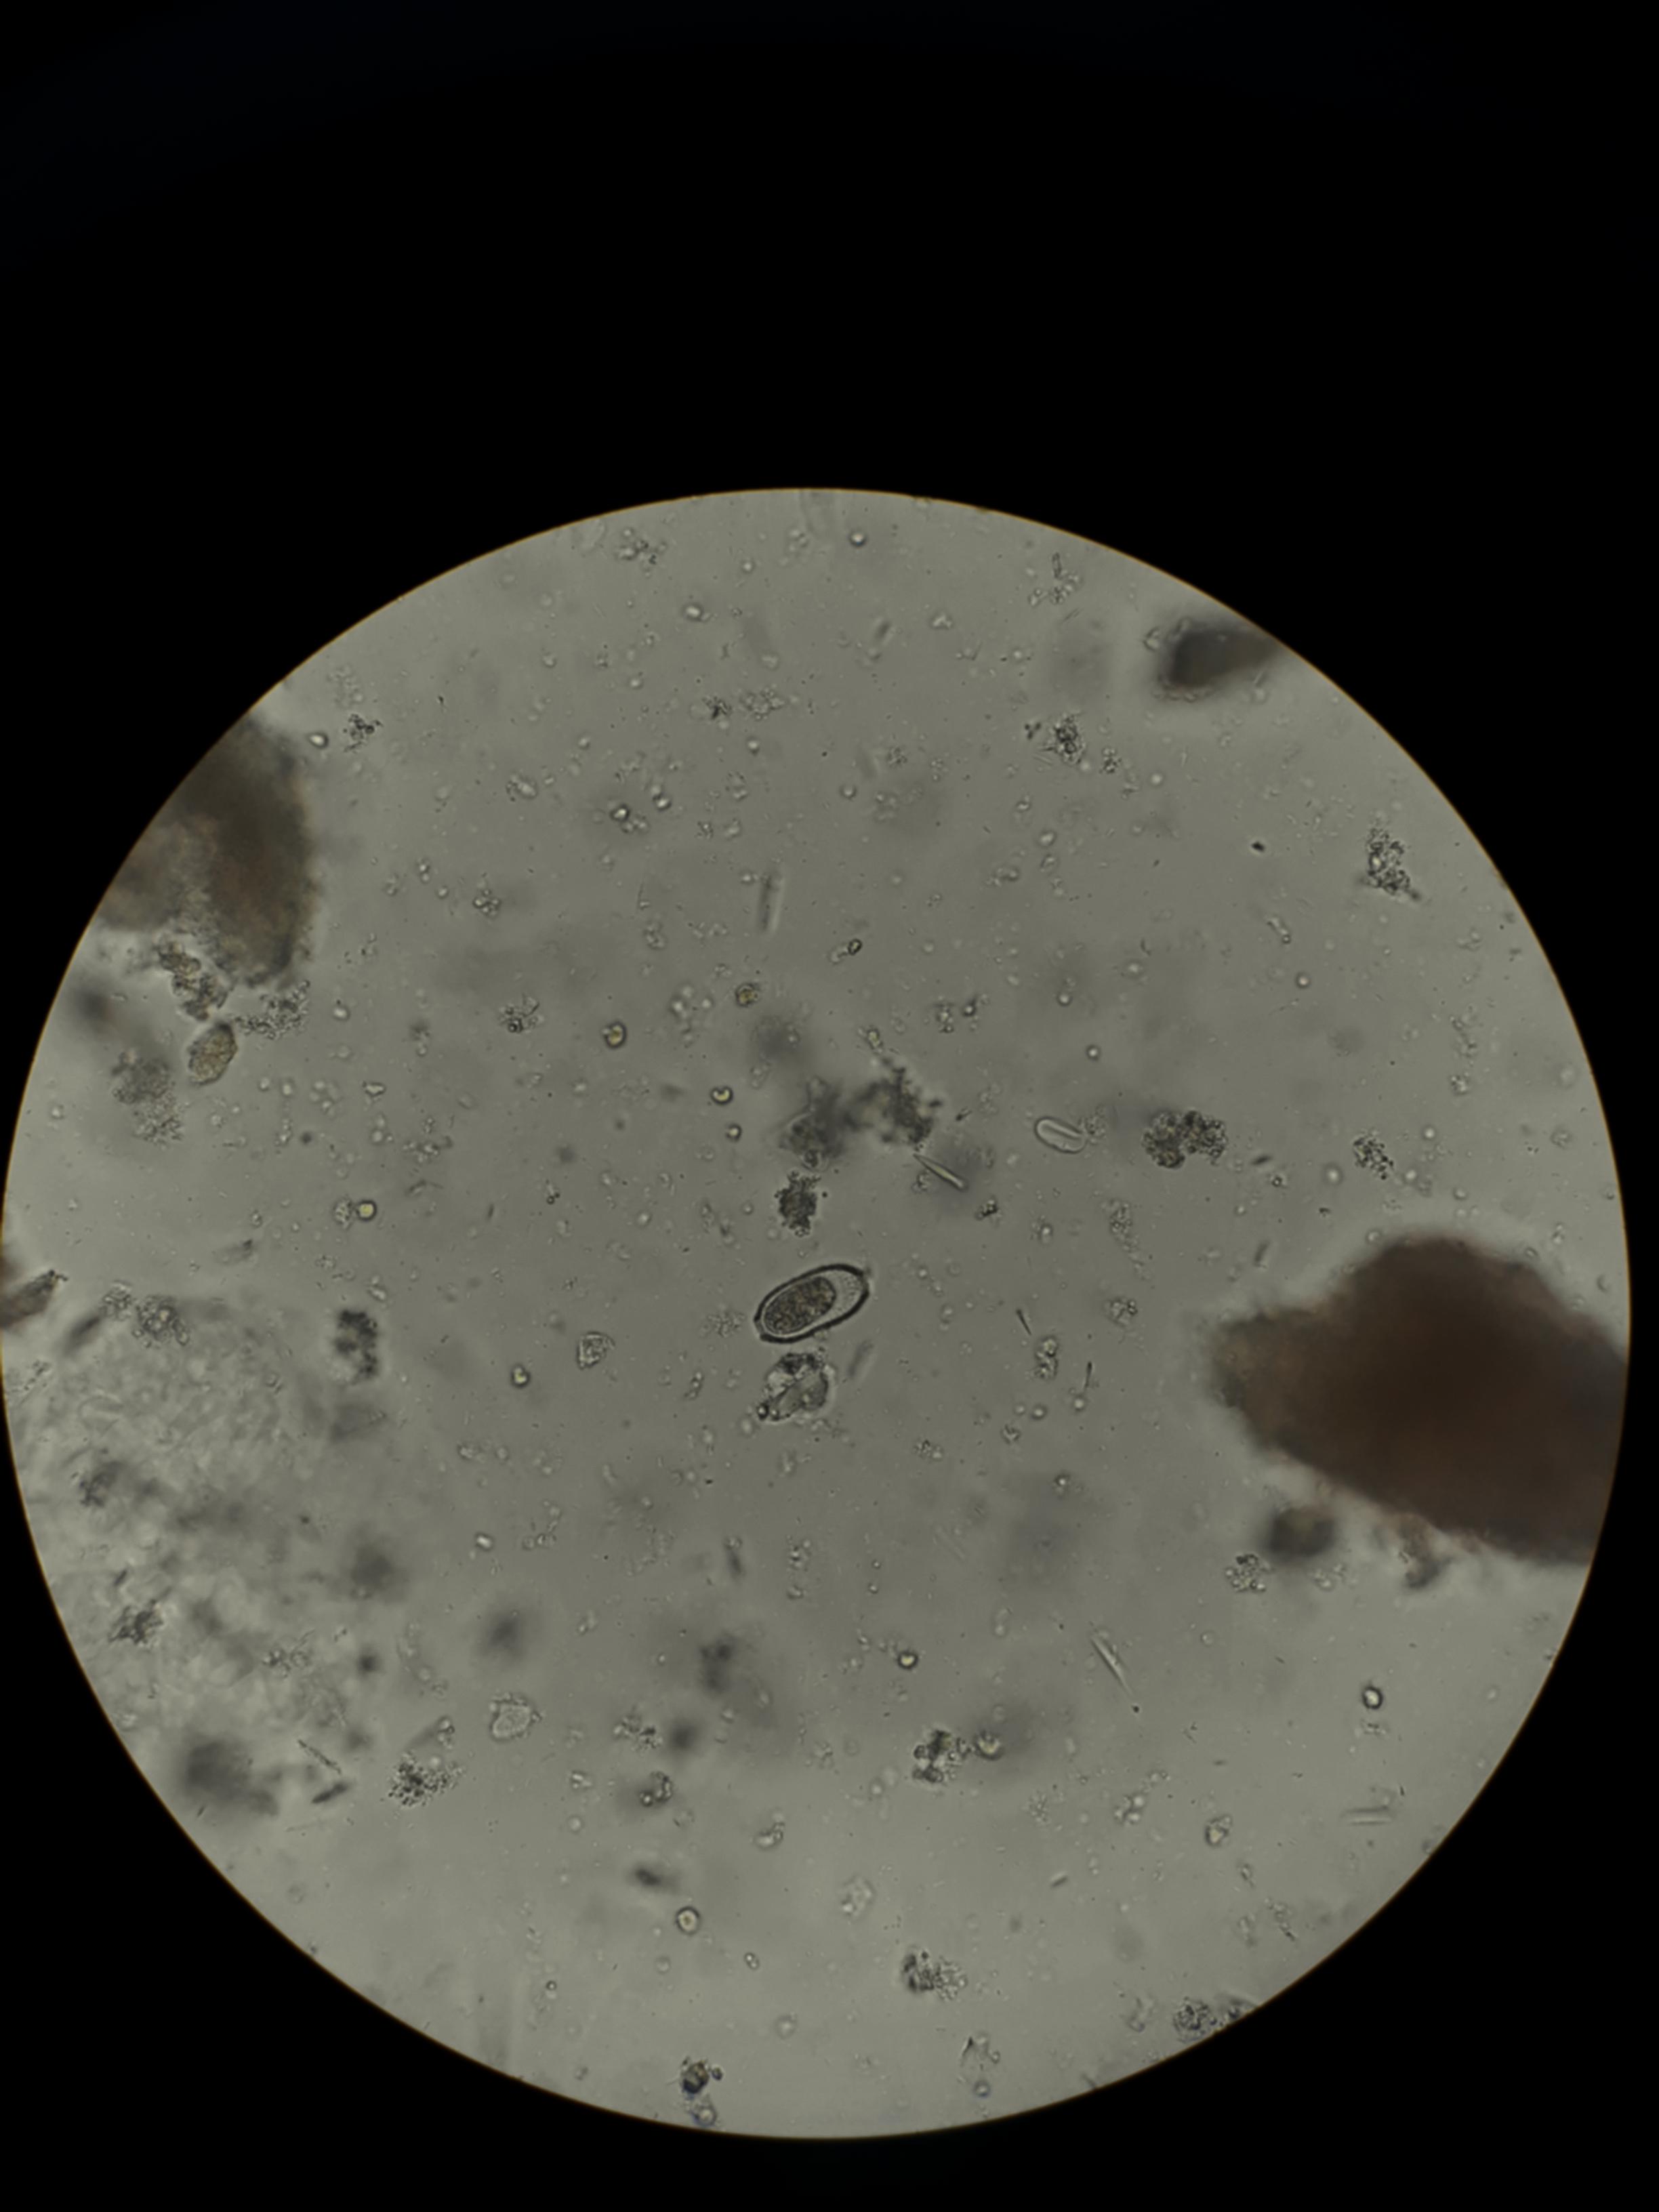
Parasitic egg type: Capillaria philippinensis